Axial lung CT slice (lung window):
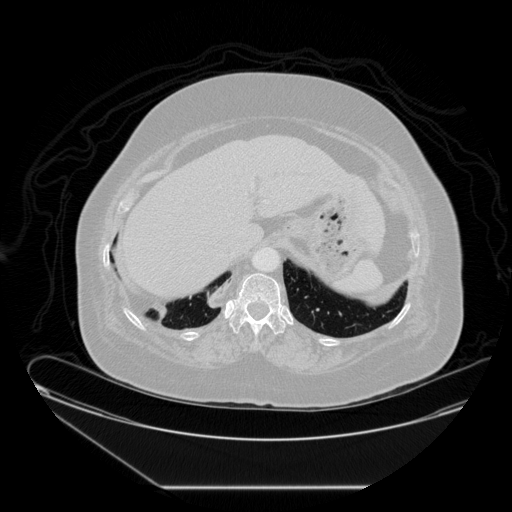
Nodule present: no